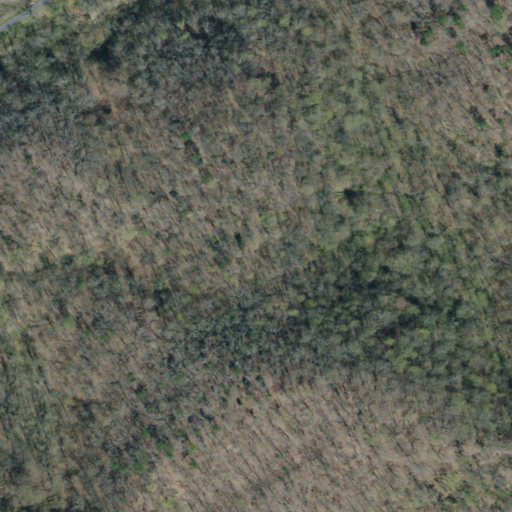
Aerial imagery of ridge(s) in Tennessee named Sensabaugh Ridge containing deciduous forest and open development